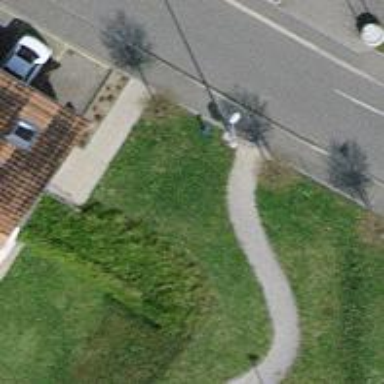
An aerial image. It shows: Footway surfaced with paving stones.